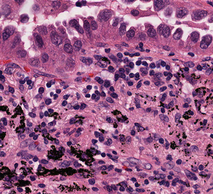
Tumor epithelial tissue: yes
Tumor-associated stroma tissue: yes
Normal tissue: no